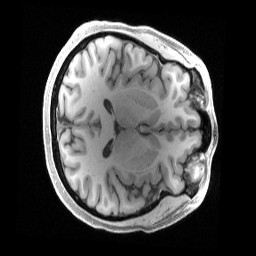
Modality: T1w
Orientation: axial
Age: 38
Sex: female
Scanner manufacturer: siemens
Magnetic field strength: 3 T
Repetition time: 2.4 s
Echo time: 0.00222 s